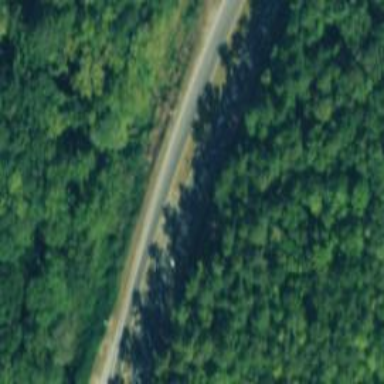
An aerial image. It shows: Trunk highway.